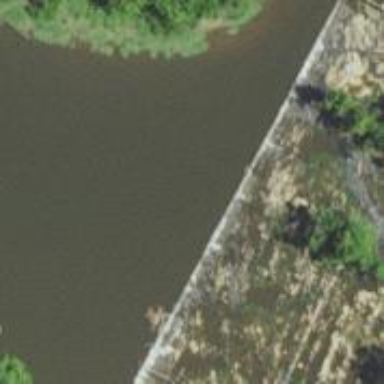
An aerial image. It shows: Dam across waterway.